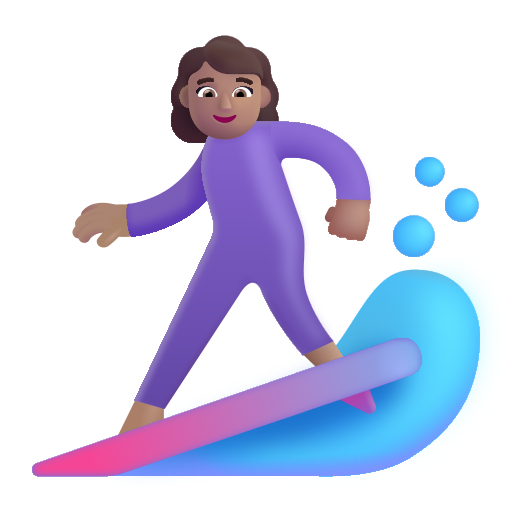
woman surfing color